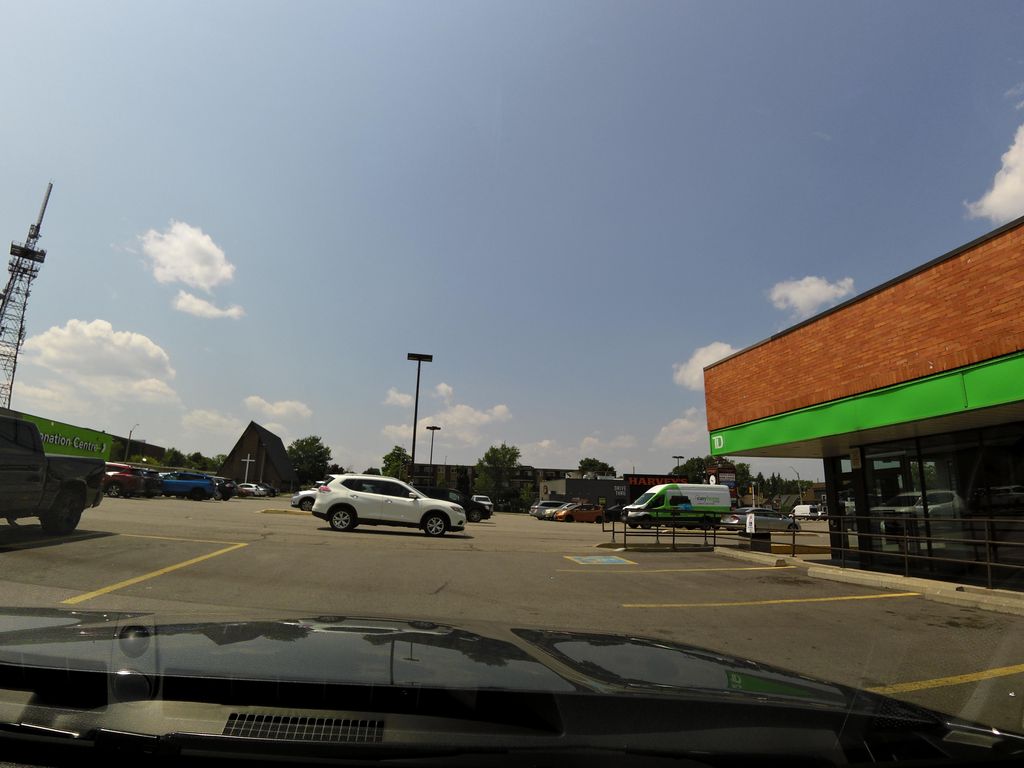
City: hamilton